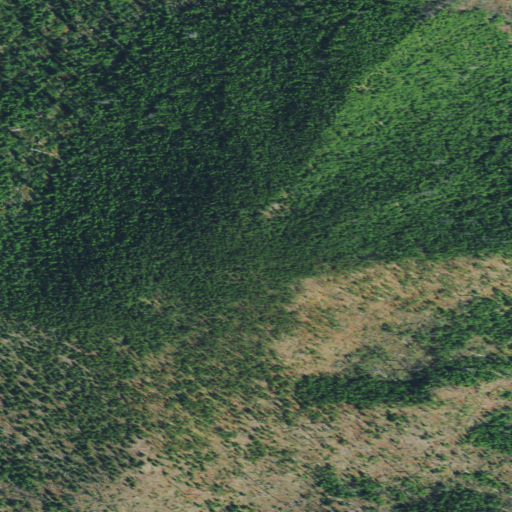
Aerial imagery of ridge(s) in Montana named Camas Ridge containing shrub and evergreen forest